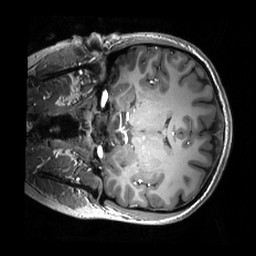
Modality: T1w
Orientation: coronal
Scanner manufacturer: philips
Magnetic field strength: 7 T
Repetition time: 0.008 s
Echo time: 0.001974 s